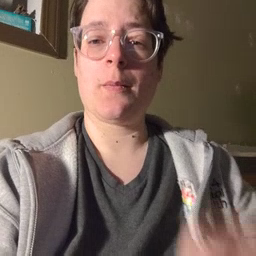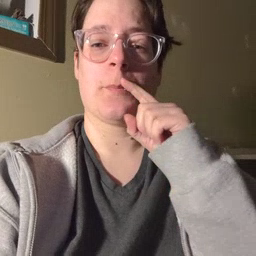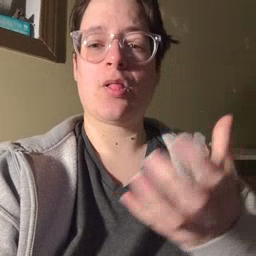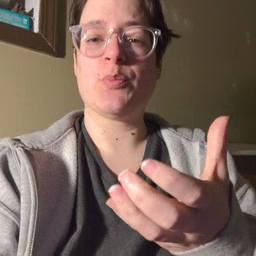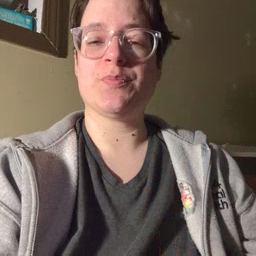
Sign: balloon